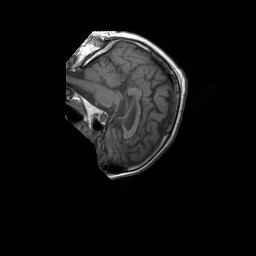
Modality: T1w
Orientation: sagittal
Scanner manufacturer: siemens
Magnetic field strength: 1.5 T
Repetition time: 0.58 s
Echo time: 0.012 s